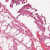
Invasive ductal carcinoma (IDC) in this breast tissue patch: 0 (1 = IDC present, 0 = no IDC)